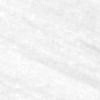
Label: change